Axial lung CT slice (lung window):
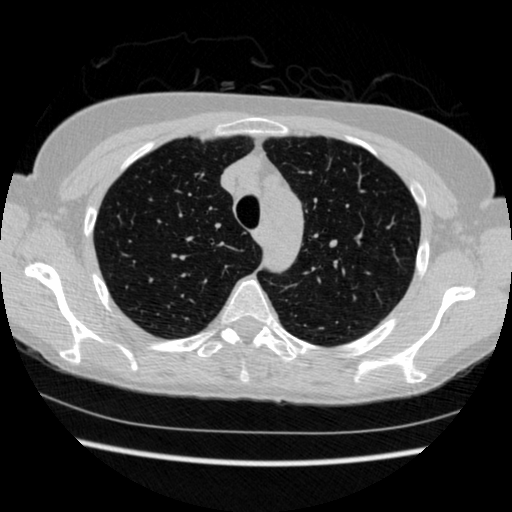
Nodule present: no